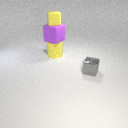
large yellow rubber cylinder below small yellow rubber cube